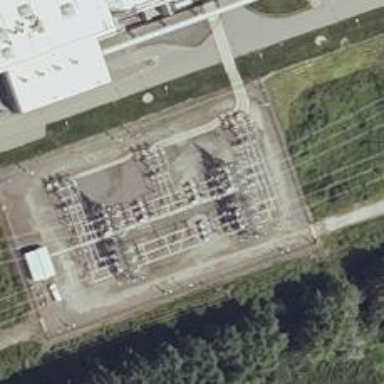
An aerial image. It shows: Switch used for power control.